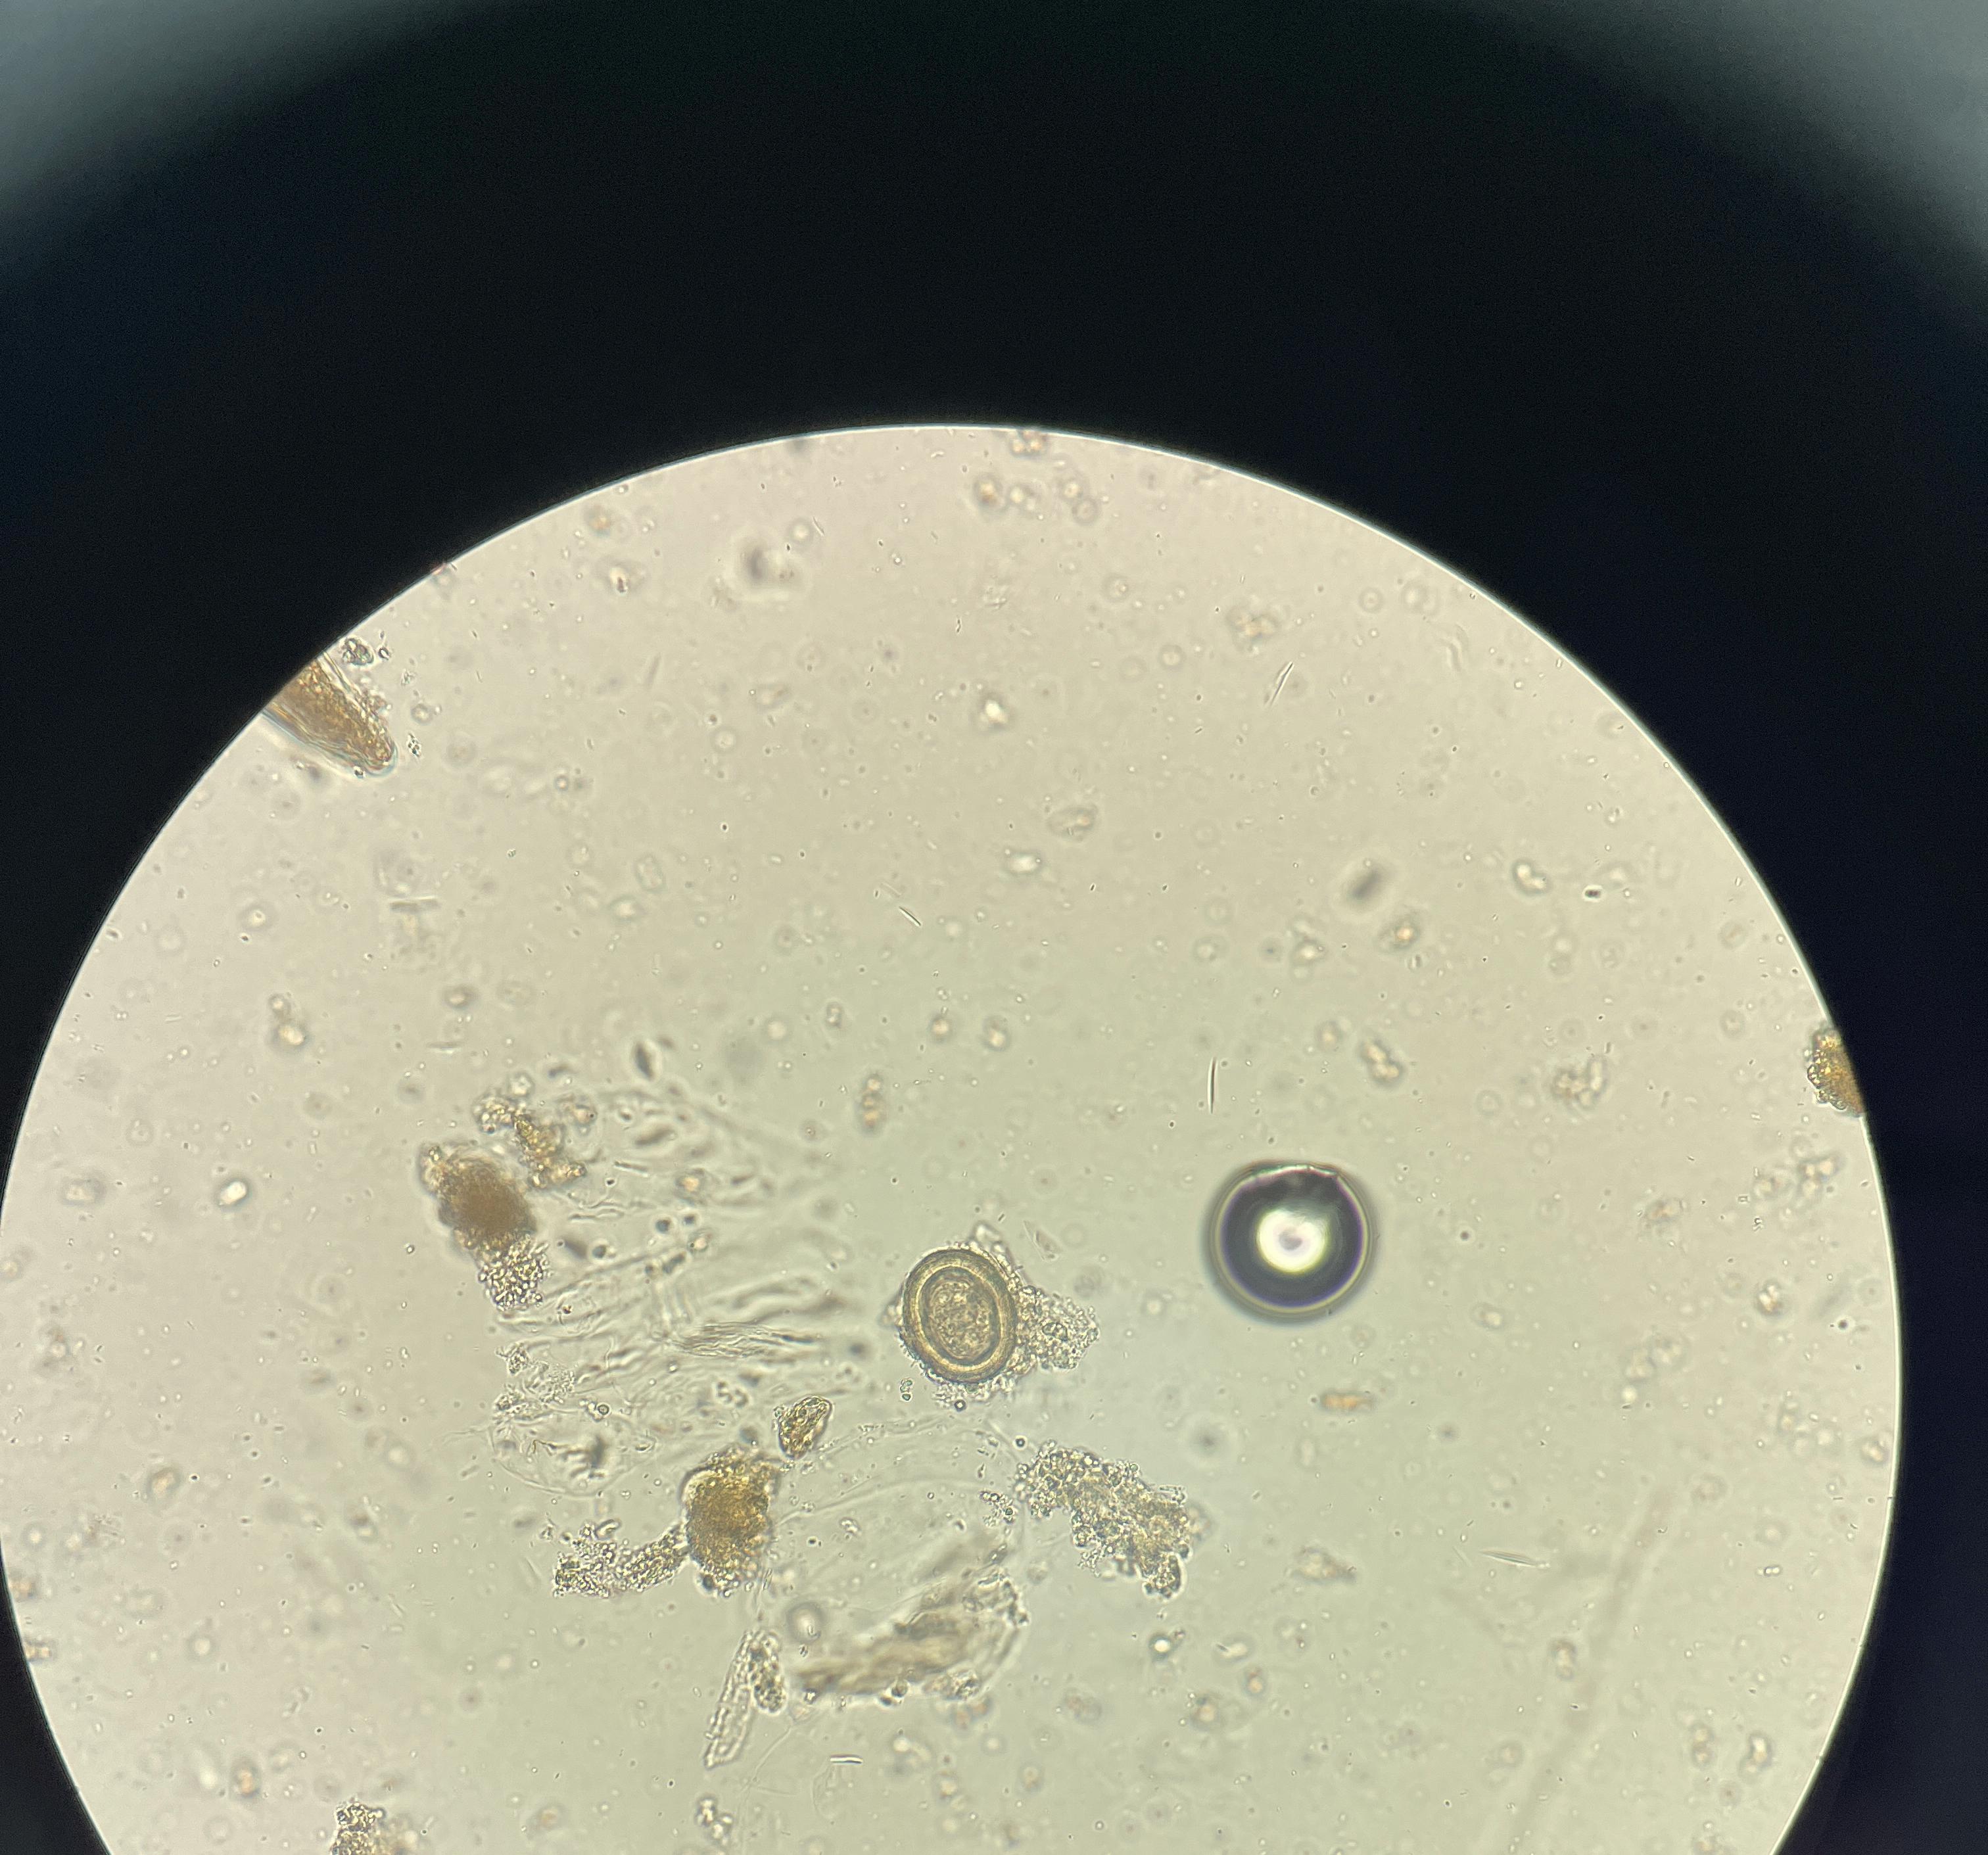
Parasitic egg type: Taenia spp. egg